Question: I've followed instructions on how creating a ServiceStack here at:
<URL>
I'm sure I have followed it to the letter, but as soon as I run the web application. I get a 'Snapshot' view of my response. I understand this happens when I don't have a default view/webpage. I set up the project as a ASP.net website, not a ASP.net MVC website. Could that be the problem?

I also wrote a test console application with the following C# code. It got the response as a HTML webpage rather than as a plain string e.g. "Hello, John".
'''
static void sendHello()
{
string contents = "john";
string url = "http://localhost:51450/hello/";
HttpWebRequest request = (HttpWebRequest)WebRequest.Create(url);
request.Method = "POST";
request.ContentLength = contents.Length;
request.ContentType = "application/x-www-form-urlencoded";
// SEND TO WEBSERVICE
using (StreamWriter writer = new StreamWriter(request.GetRequestStream()))
{
writer.Write(contents);
}
HttpWebResponse response = (HttpWebResponse)request.GetResponse();
string result = string.Empty;
using (StreamReader reader = new StreamReader(response.GetResponseStream()))
{
result = reader.ReadToEnd();
}
Console.WriteLine(result);
}
'''
How can I switch off the 'snapshot' view? What am I doing wrong?
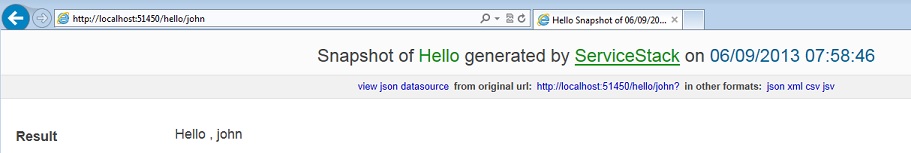
Answer: The browser is requesting html so ServiceStack is returning the html snapshot.
There are a couple of ways to stop the snapshot view:
- <URL>- 'Accept''application/json''application/xml'
- 'format''json''xml'